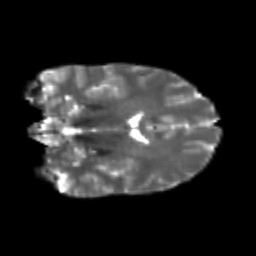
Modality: T2w
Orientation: coronal
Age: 21
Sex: female
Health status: healthy
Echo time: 0.074 s